Aerial crown-view tile of a tropical tree (Barro Colorado Island, Panama), acquired 20240813:
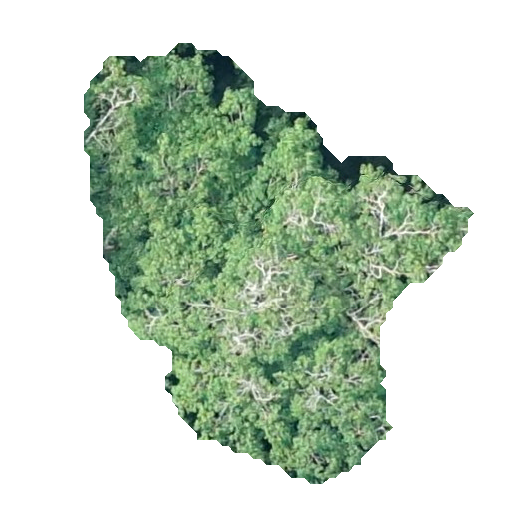
Species: Hura crepitans
GBIF accepted scientific name: Hura crepitans
Crown area: 153.434 m²